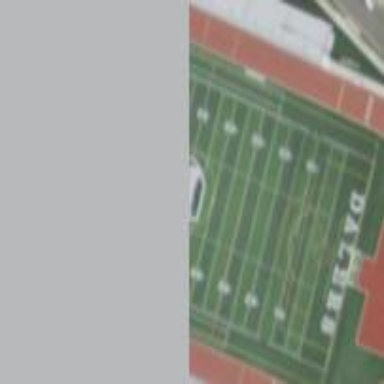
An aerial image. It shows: American football pitch for leisure and sport activities.